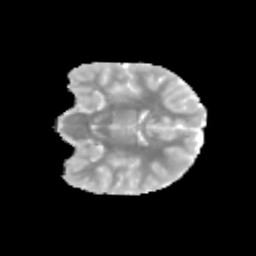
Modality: MD
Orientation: coronal
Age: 9
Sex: male
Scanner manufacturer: siemens
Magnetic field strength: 3 T
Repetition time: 3.8 s
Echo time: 0.07 s